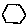
Label: hexagon